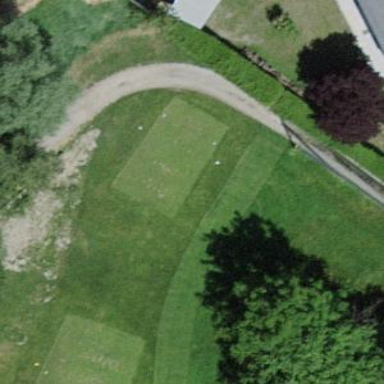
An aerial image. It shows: Golf tee area with grass surface.